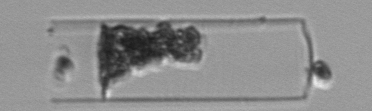
Label: Guinardia_flaccida